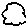
Label: cloud